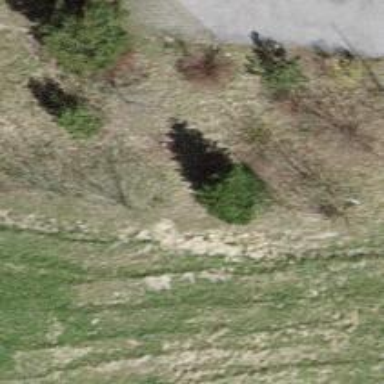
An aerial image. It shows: Single tag "natural: tree."